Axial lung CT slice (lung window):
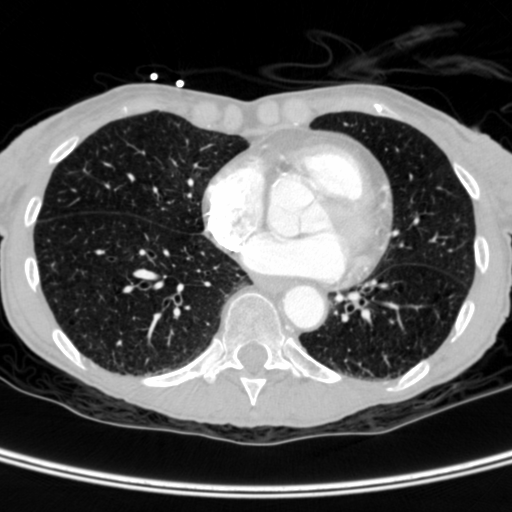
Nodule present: no